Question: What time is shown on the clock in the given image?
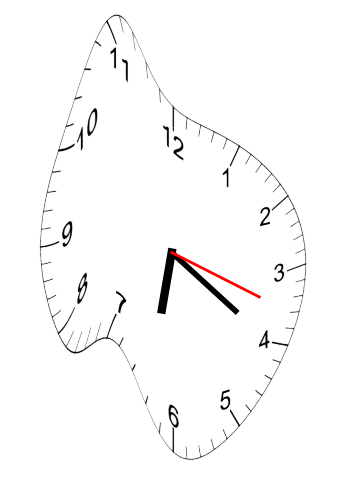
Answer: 06:20:18